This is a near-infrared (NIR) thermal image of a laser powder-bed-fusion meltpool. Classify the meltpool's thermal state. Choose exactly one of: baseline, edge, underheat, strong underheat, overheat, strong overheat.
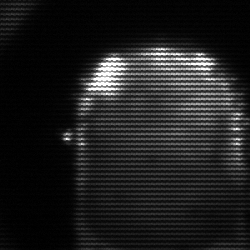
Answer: baseline